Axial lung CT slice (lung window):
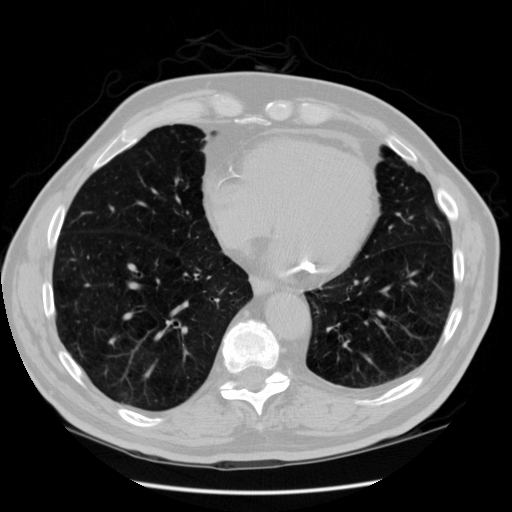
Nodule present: no